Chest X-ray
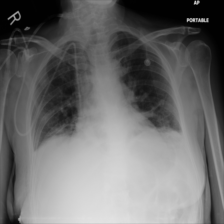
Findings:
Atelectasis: positive
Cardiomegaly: negative
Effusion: negative
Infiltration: positive
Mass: negative
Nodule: negative
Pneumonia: negative
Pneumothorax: negative
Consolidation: negative
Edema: negative
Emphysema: positive
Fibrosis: negative
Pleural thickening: negative
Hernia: negative